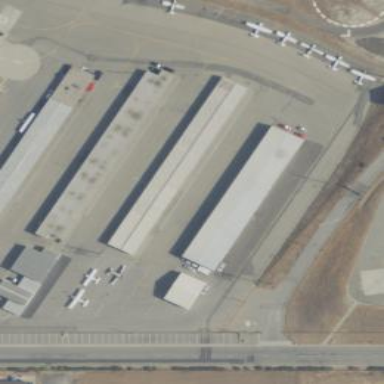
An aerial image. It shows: Transportation building.